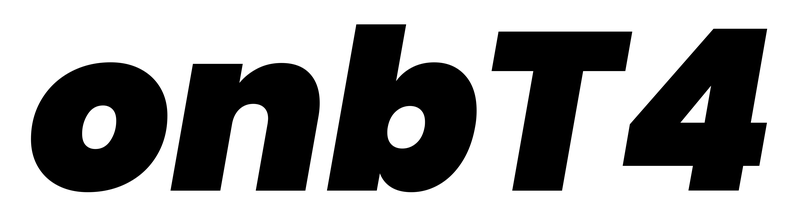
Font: Poppins-BlackItalic